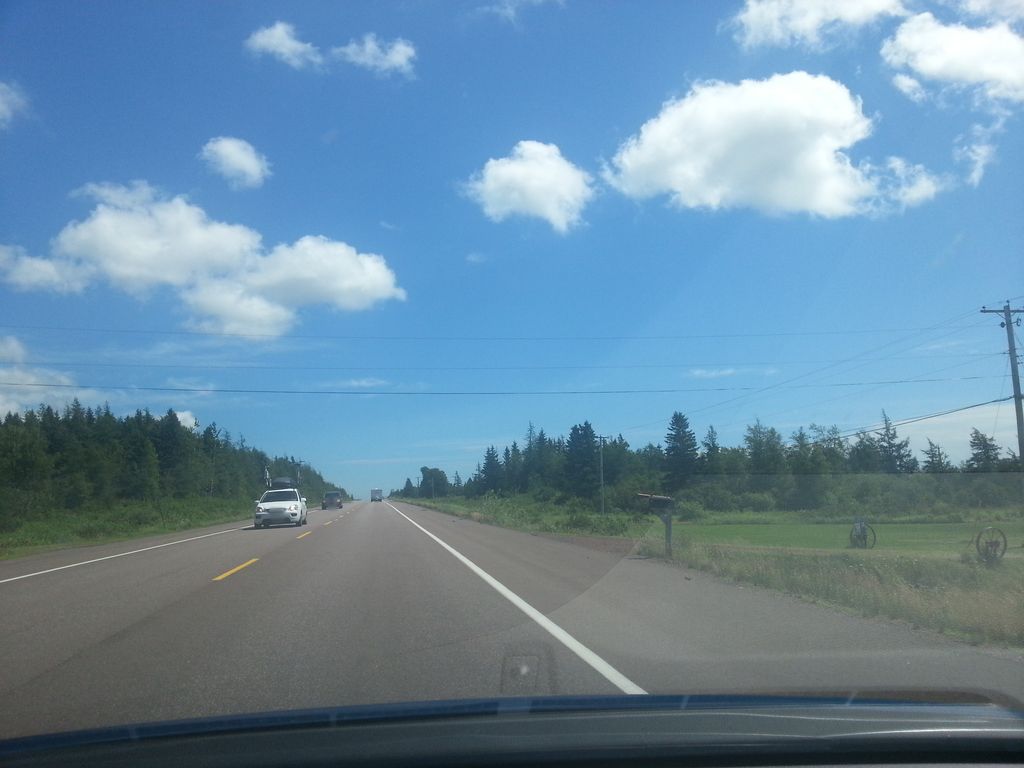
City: charlottetown